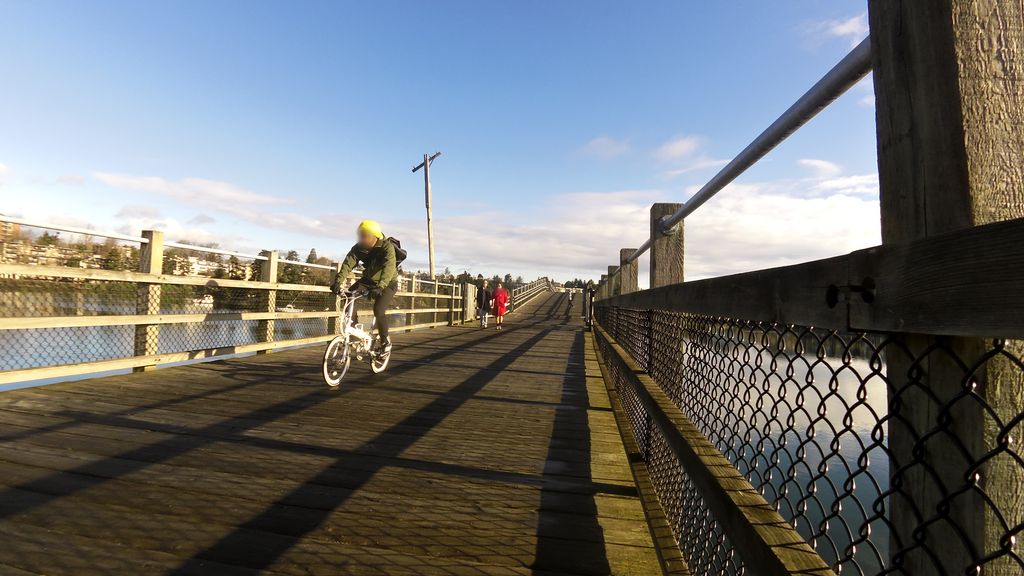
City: victoria